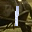
Label: 1